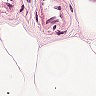
Metastatic tissue present: no